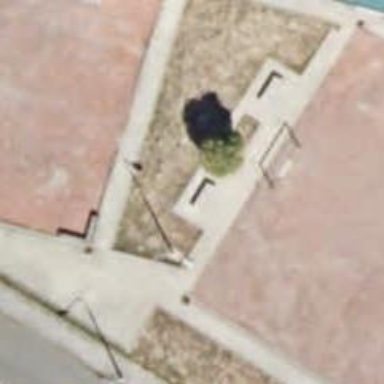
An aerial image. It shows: Bench for seating.